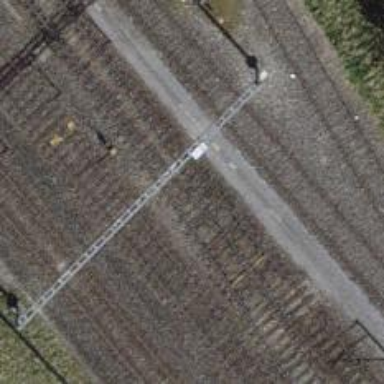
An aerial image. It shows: Railway siding with one electrified track and contact line.